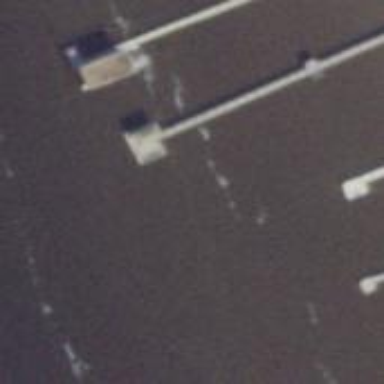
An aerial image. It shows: Man-made pier.